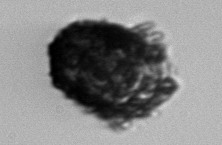
Label: Stenosemella_pacifica